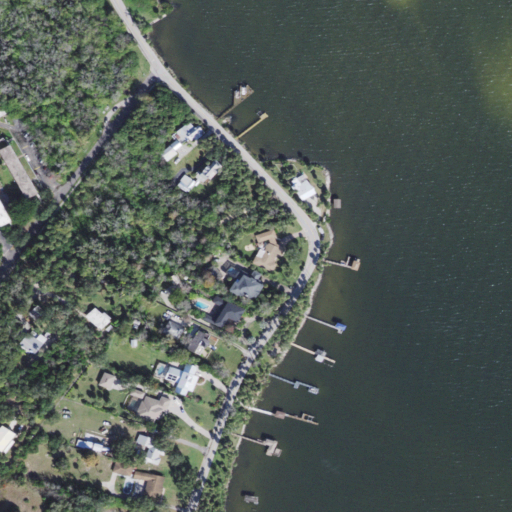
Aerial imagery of cape in Florida named Magnolia Point containing open water, open development, low intensity development, woody wetlands, medium intensity development, herbaceous wetlands, and high intensity development